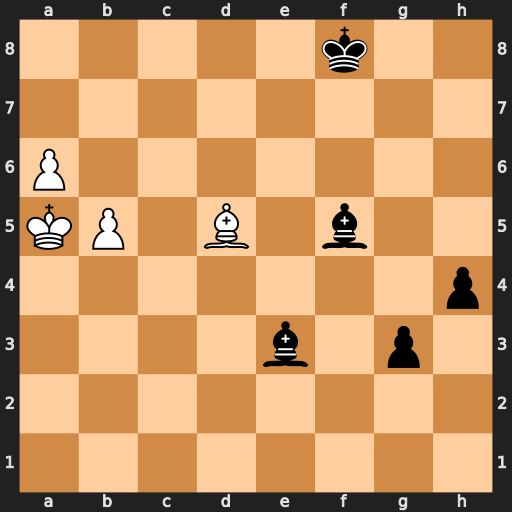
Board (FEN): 5k2/8/P7/KP1B1b2/7p/4b1p1/8/8
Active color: w
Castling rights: -
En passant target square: -
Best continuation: b6 Bd2+ Ka4 Bd7+ Ka3